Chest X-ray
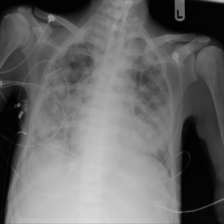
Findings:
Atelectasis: negative
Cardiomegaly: negative
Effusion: negative
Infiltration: positive
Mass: negative
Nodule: negative
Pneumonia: negative
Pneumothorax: negative
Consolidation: negative
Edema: negative
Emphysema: negative
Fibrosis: negative
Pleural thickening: negative
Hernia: negative